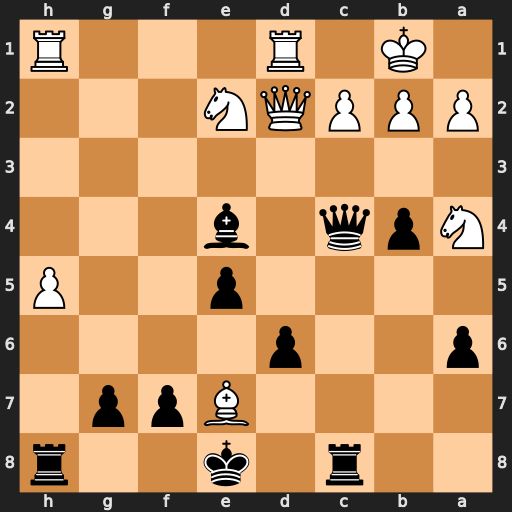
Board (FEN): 2r1k2r/4Bpp1/p2p4/4p2P/Npq1b3/8/PPPQN3/1K1R3R
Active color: b
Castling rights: k
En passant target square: -
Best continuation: Qxc2+ Qxc2 Bxc2+